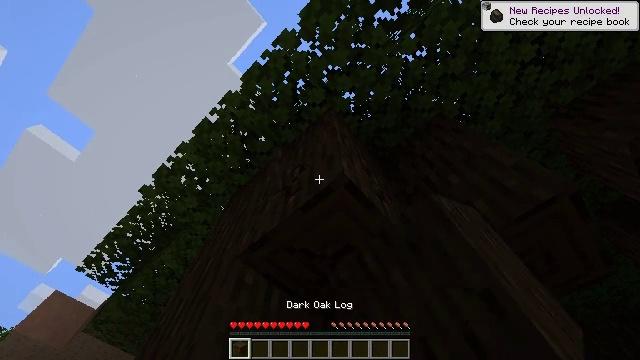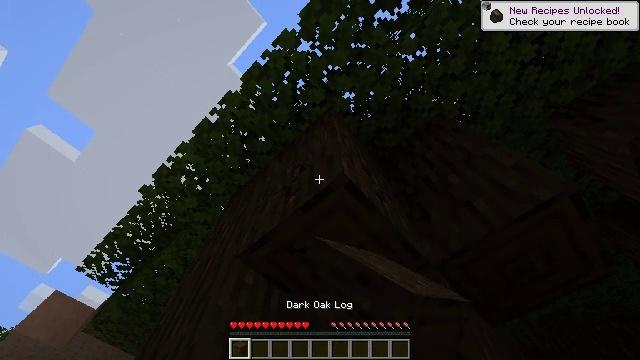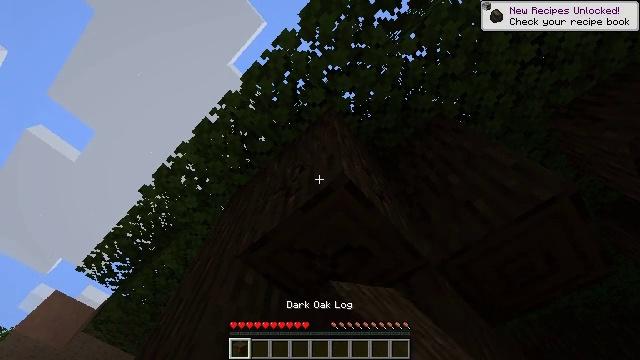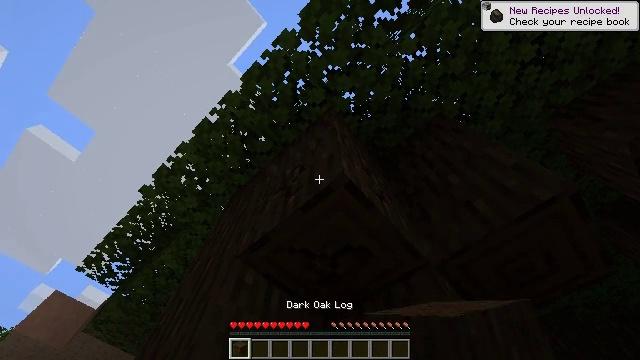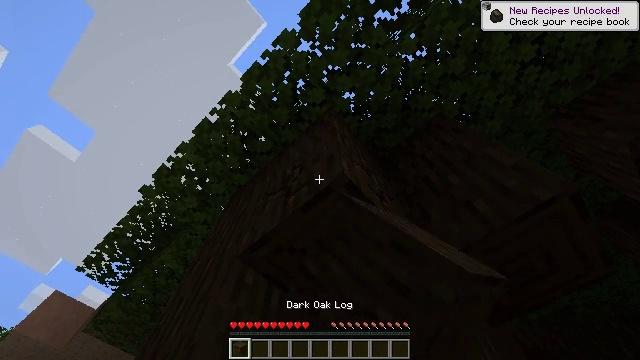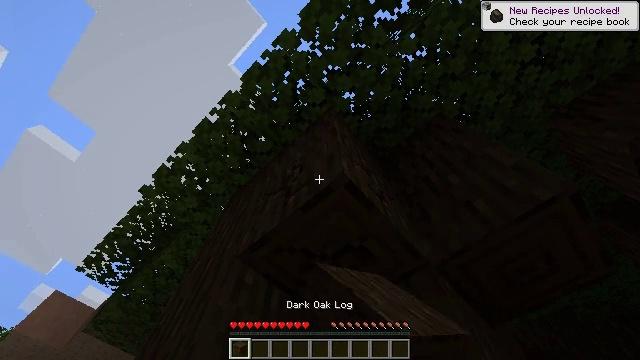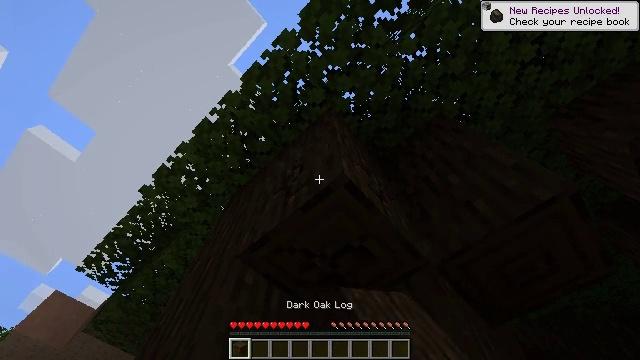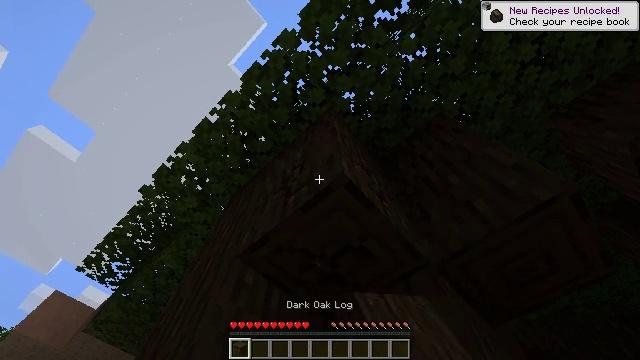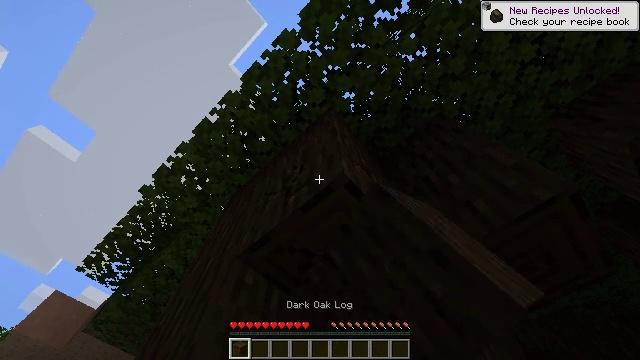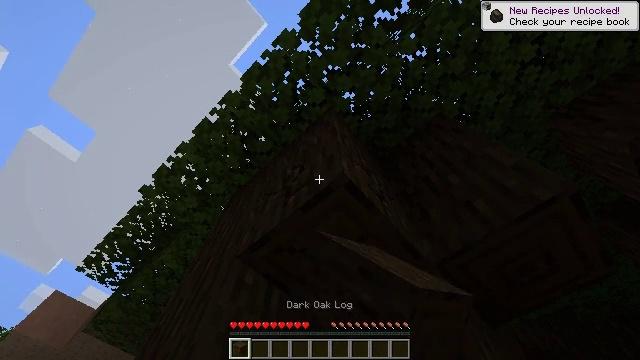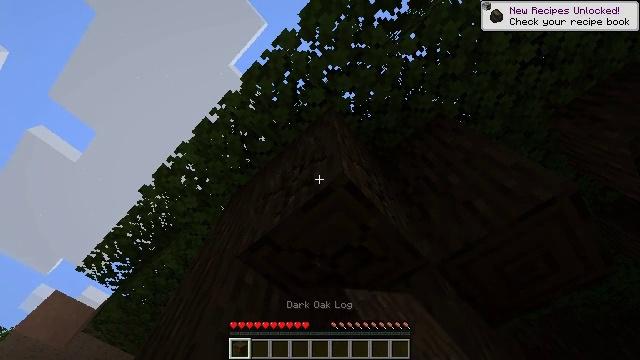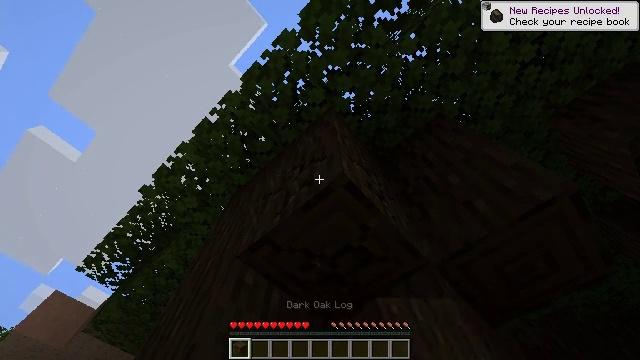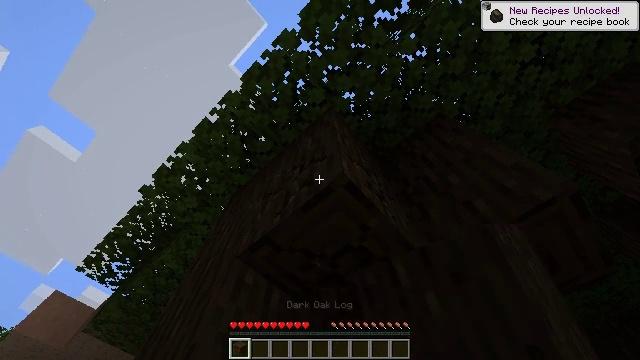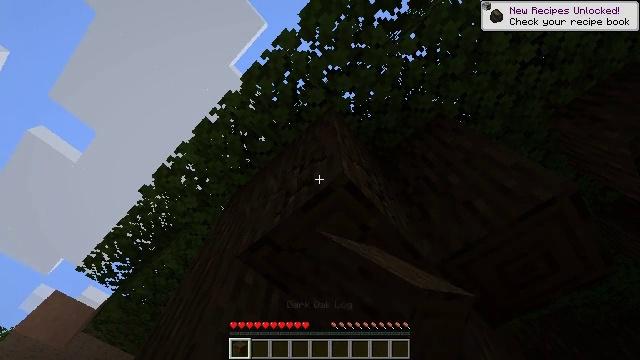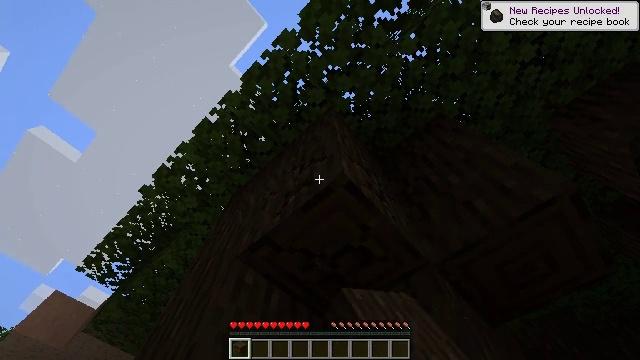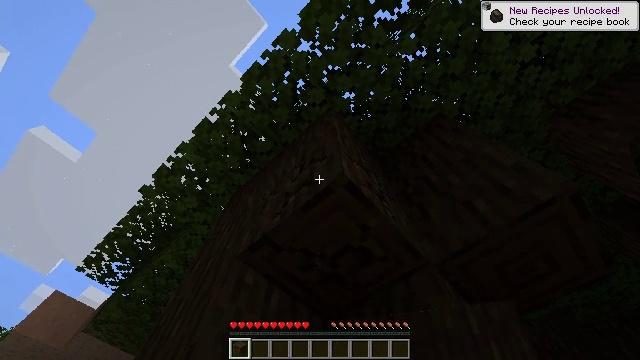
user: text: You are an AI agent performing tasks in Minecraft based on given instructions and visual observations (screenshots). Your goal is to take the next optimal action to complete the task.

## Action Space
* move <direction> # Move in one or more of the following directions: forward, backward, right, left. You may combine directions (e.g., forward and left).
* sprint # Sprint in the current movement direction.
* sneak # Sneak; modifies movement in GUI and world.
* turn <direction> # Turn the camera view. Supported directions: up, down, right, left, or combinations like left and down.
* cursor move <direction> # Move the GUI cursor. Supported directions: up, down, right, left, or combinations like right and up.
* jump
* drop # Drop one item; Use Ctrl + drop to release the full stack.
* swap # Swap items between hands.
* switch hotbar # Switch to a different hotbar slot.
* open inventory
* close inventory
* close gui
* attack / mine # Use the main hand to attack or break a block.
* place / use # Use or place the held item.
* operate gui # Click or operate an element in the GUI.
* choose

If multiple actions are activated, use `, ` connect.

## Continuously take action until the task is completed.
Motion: motion action
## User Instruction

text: Collect dark oak log for building.
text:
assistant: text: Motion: attack / mine
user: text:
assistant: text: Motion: attack / mine
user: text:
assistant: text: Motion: attack / mine
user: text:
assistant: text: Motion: attack / mine
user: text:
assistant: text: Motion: attack / mine
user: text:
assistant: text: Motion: attack / mine
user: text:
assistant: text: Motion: attack / mine
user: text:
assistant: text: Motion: attack / mine
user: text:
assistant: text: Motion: attack / mine
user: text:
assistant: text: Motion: attack / mine
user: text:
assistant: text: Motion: attack / mine
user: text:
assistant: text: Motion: attack / mine
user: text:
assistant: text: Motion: attack / mine
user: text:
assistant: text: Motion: attack / mine
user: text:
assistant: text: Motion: attack / mine
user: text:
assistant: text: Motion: attack / mine
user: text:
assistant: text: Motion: attack / mine
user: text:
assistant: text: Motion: attack / mine
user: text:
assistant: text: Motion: attack / mine
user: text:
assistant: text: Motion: attack / mine
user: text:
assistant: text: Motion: attack / mine
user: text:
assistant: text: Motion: attack / mine
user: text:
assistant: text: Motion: attack / mine
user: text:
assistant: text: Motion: attack / mine
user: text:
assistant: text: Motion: attack / mine
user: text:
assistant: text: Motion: attack / mine
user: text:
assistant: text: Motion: attack / mine
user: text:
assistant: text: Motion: attack / mine
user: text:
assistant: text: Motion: attack / mine
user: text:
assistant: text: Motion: attack / mine